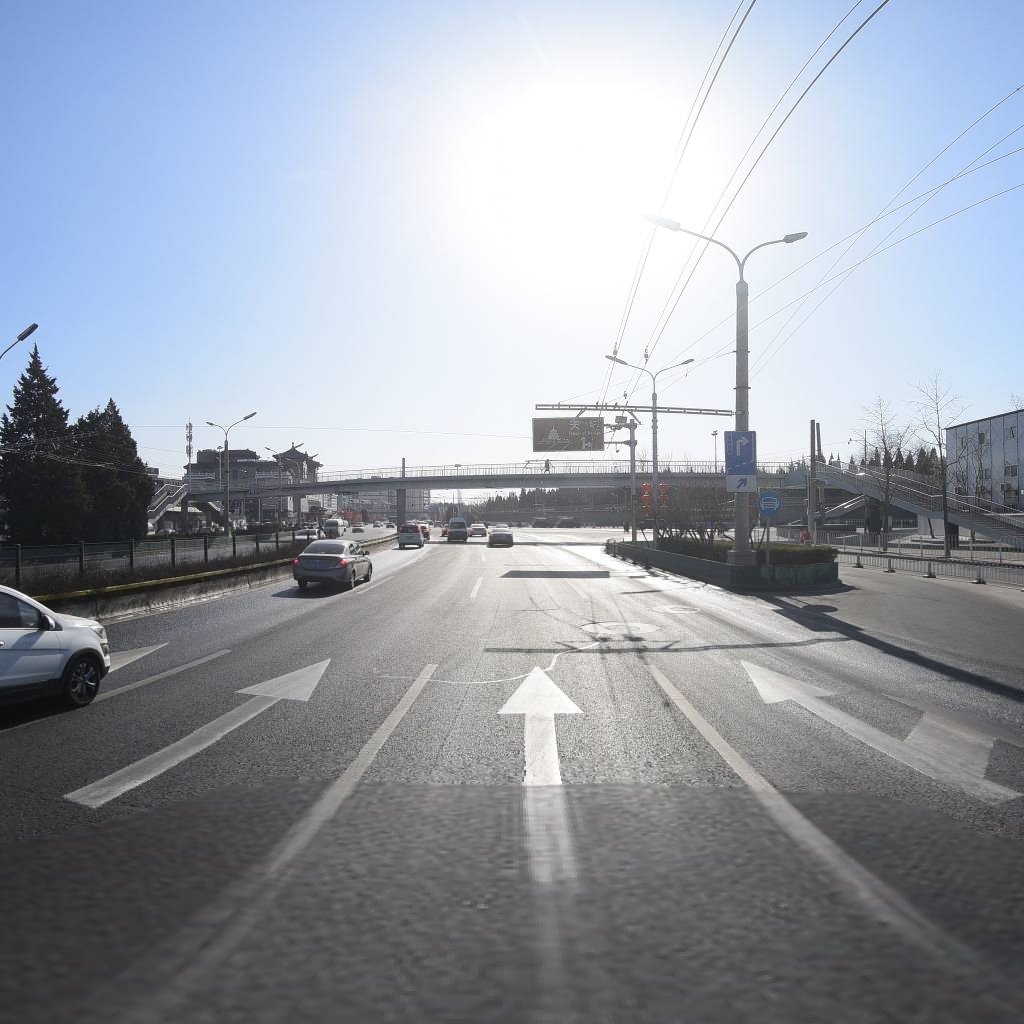
Region: Dongcheng
Road damage annotations: transverse patch, manhole cover, longitudinal crack, manhole cover